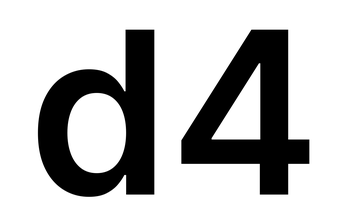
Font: Inter_SemiBold